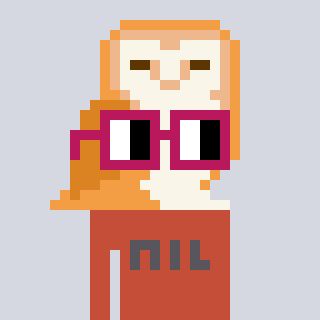
a pixel art character with square dark red glasses, a owl-shaped head and a rust-colored body on a cool background